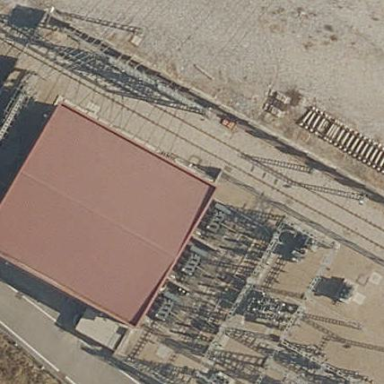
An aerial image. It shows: Outdoor power substation intended for traction. It is enclosed by fence.